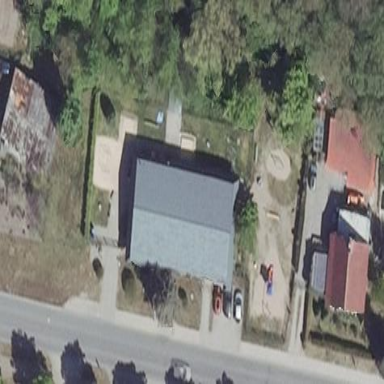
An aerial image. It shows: Kindergarten building with gabled roof.